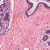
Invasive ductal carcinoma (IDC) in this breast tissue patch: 0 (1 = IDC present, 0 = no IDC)